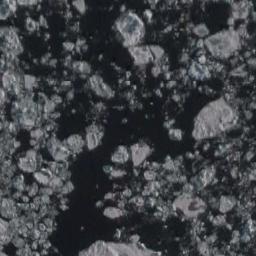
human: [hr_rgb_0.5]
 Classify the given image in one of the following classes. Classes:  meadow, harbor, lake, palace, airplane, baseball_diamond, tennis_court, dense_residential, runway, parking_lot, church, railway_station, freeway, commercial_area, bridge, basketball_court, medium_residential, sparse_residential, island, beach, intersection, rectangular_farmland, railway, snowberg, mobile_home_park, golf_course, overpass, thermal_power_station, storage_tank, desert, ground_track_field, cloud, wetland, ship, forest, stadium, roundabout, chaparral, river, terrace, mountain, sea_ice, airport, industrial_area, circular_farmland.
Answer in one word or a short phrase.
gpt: sea_ice